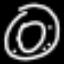
Label: donut